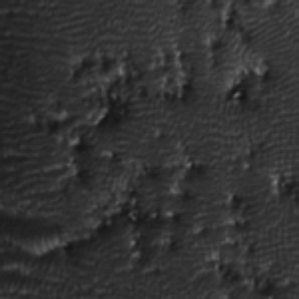
Label: frost